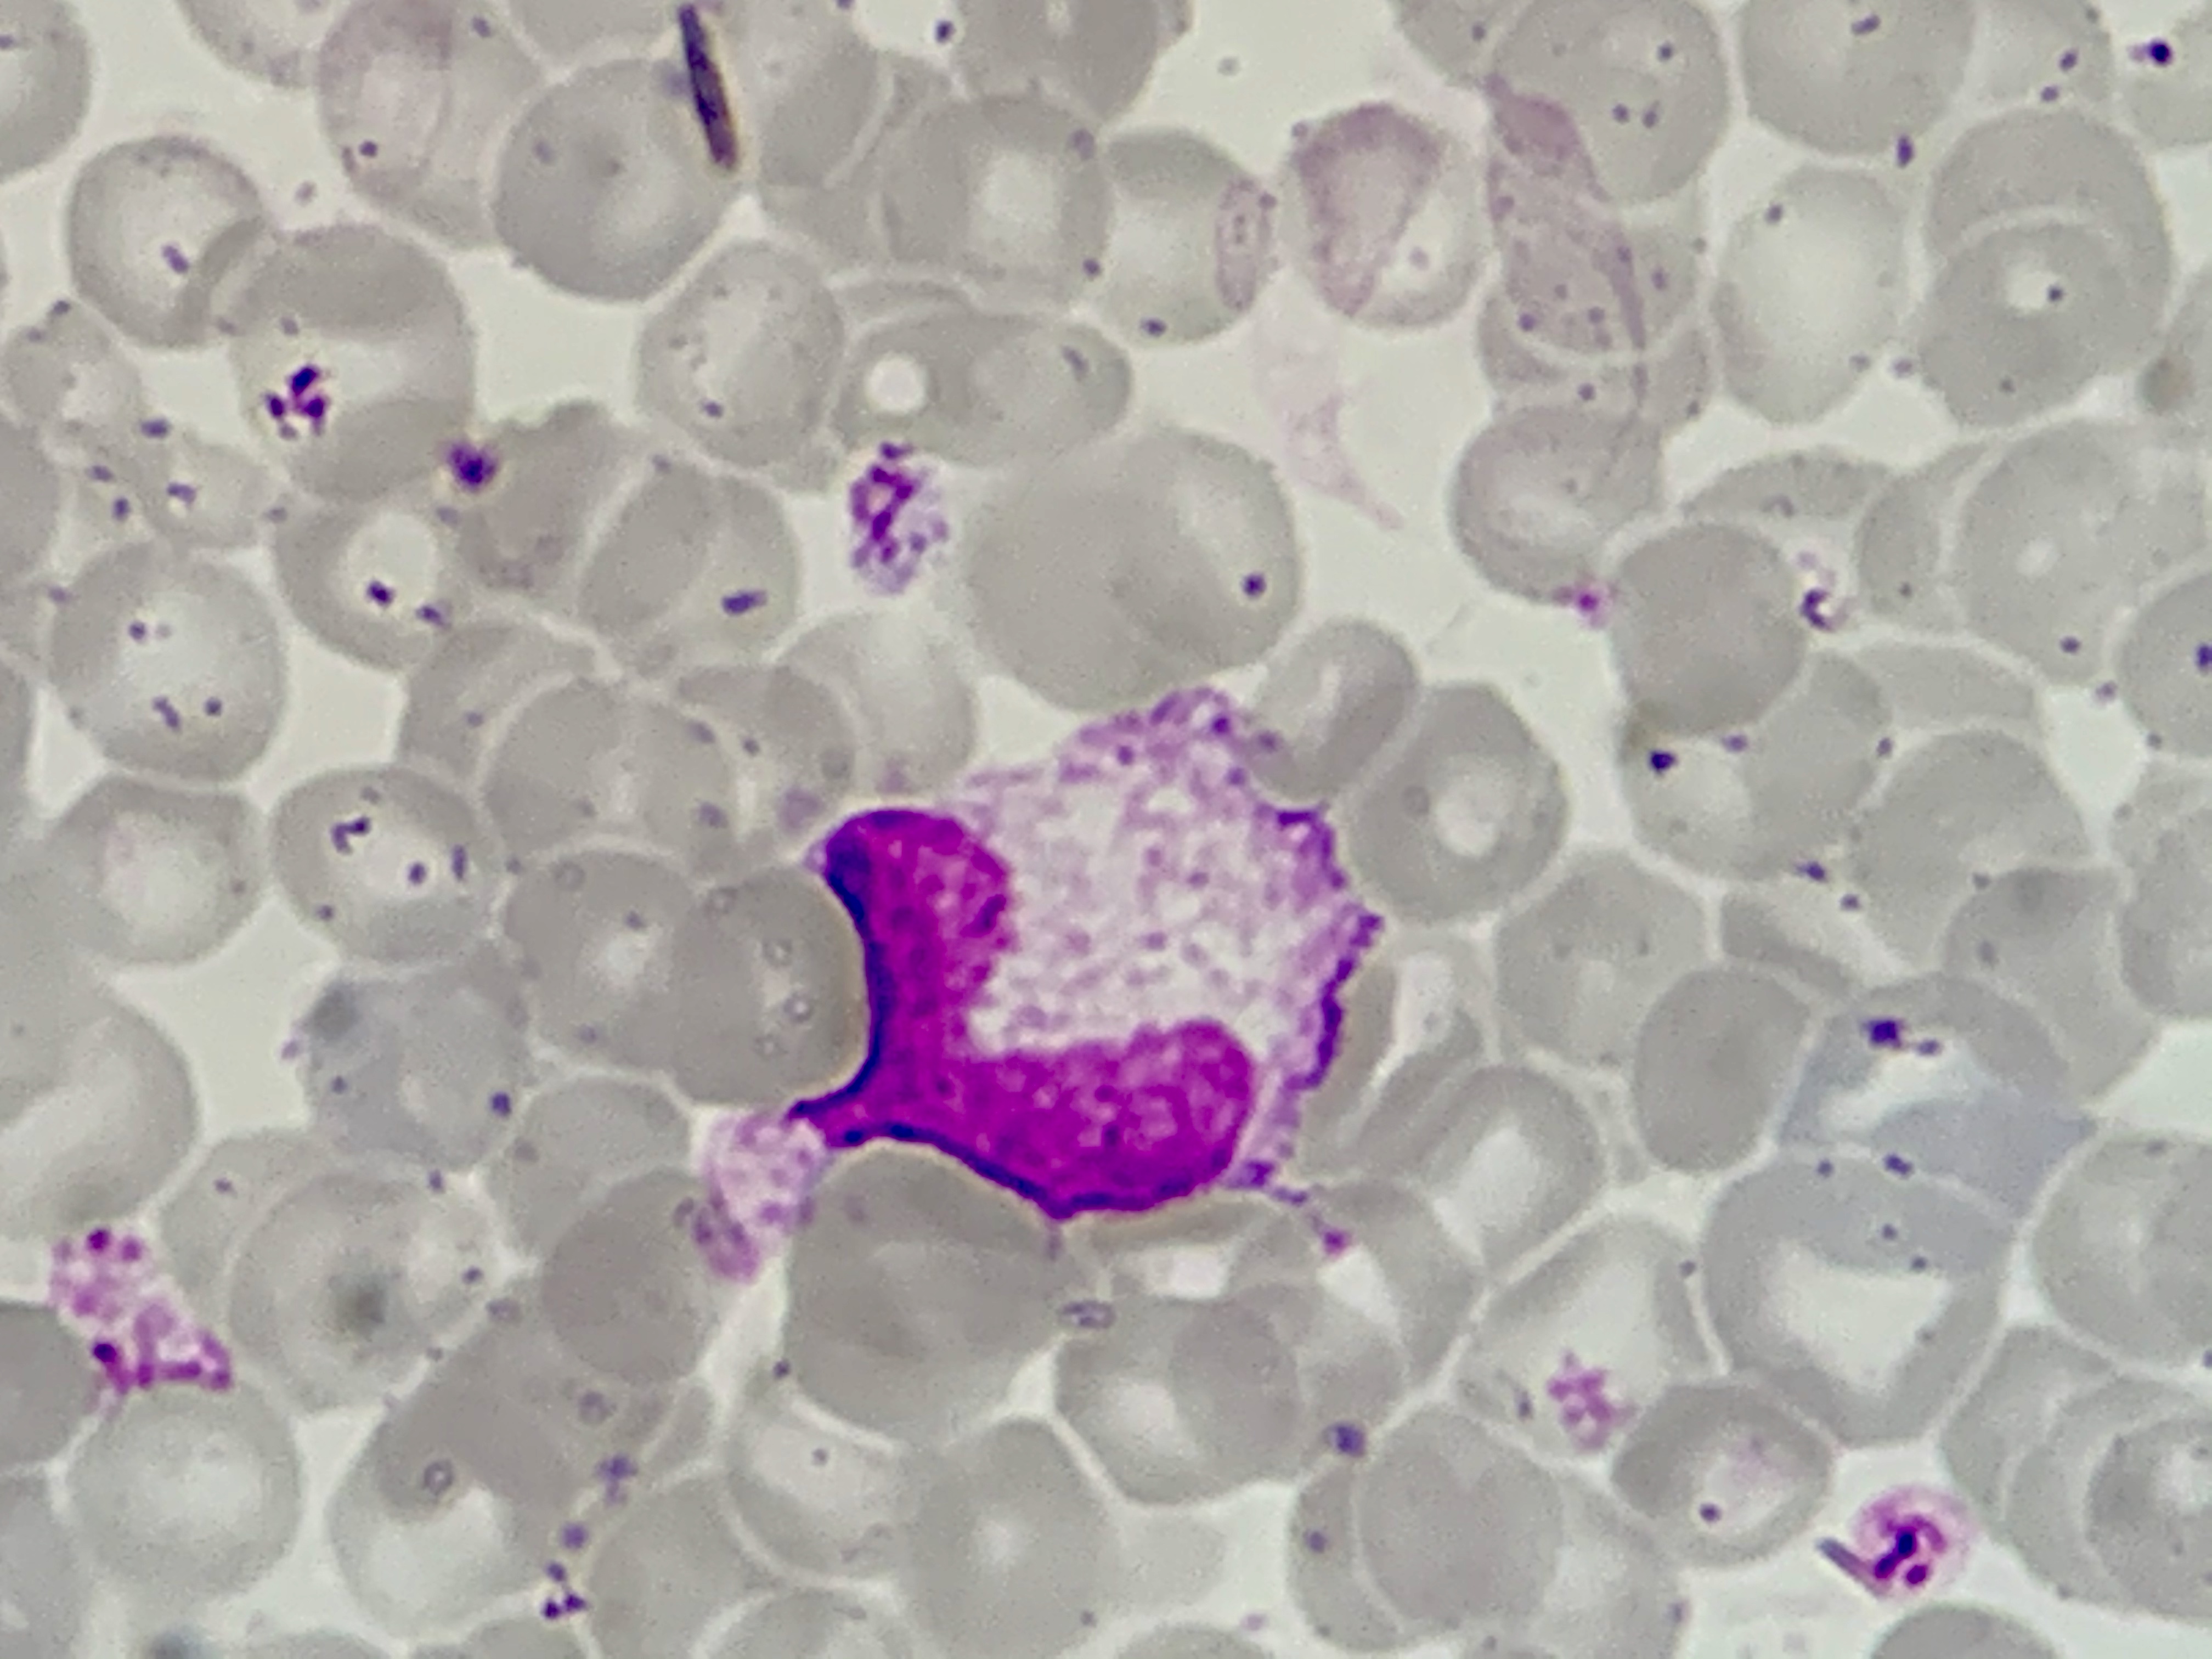
Cell type: BAND CELLS